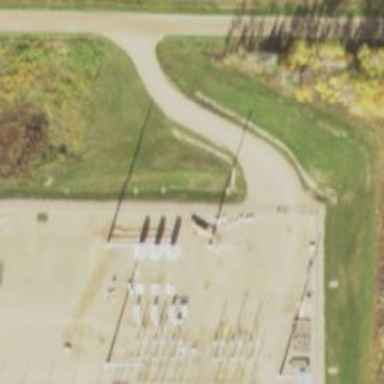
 serving as tower to safeguard against lightning strikes."